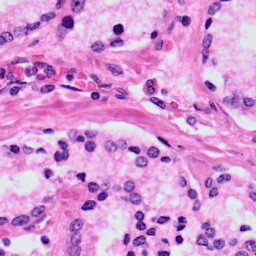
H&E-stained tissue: Prostate